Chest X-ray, PA view. Patient: 39 years old, sex F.
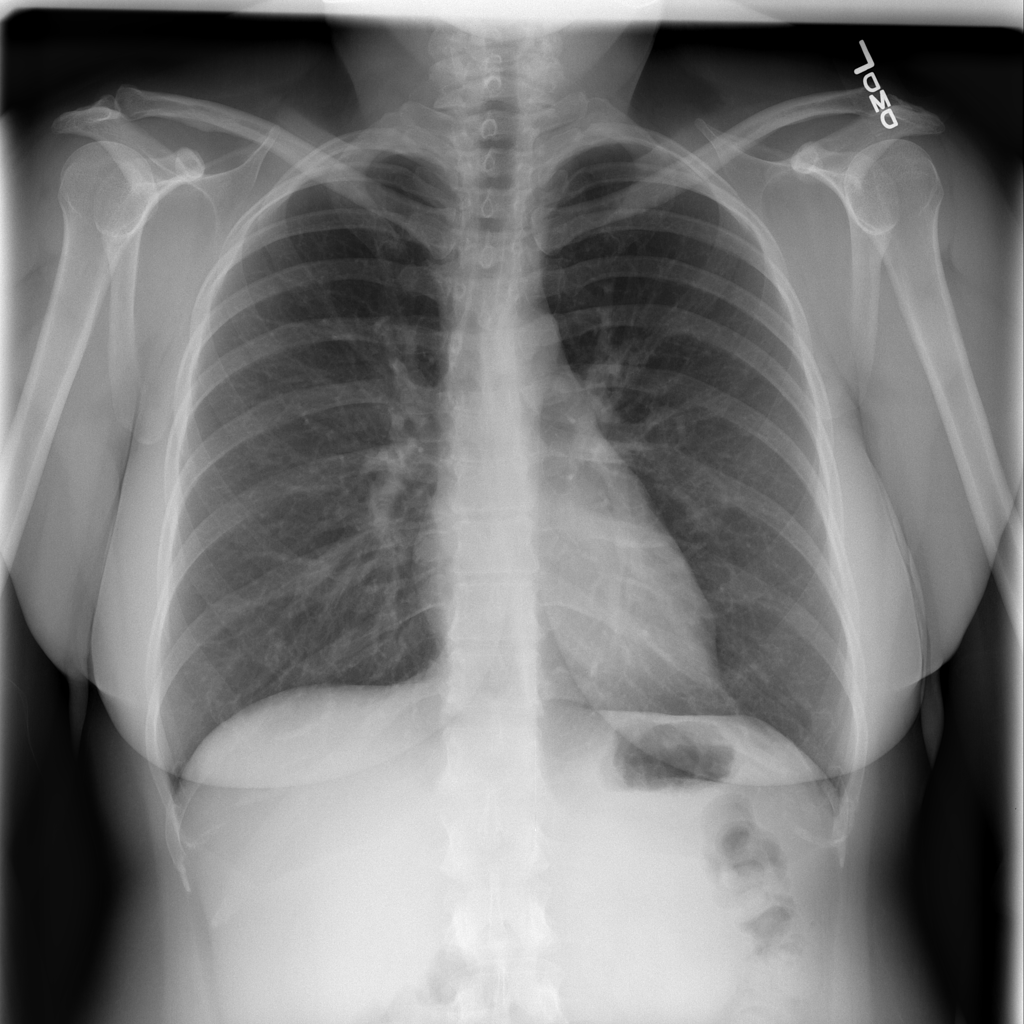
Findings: No Finding